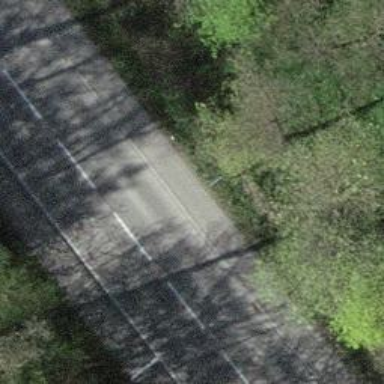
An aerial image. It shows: Paved secondary road.